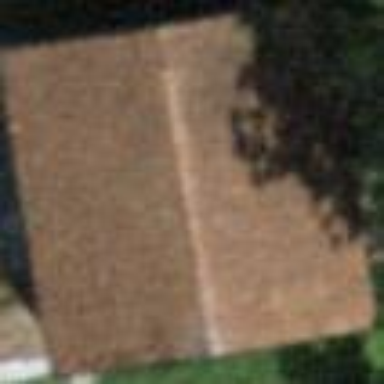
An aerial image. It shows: Shed building.